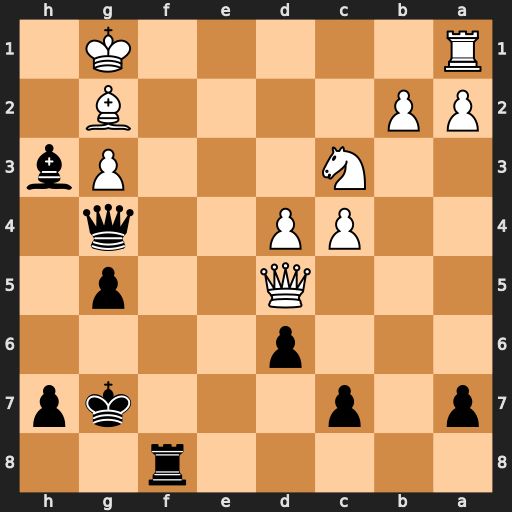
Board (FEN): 5r2/p1p3kp/3p4/3Q2p1/2PP2q1/2N3Pb/PP4B1/R5K1
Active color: b
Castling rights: -
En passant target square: -
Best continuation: Qxg3 Rf1 Qe3+ Kh1 Rxf1+